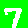
Digit: 7